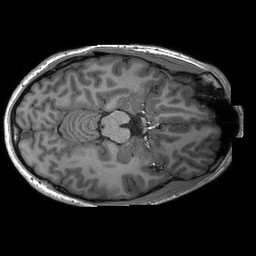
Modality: T1w
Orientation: axial
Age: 20
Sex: male
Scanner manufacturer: siemens
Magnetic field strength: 3 T
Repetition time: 2.3 s
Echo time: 0.00233 s